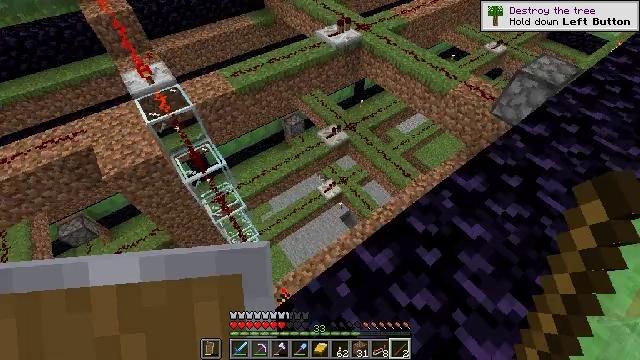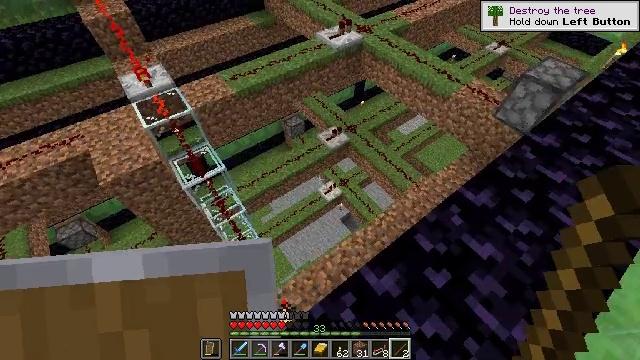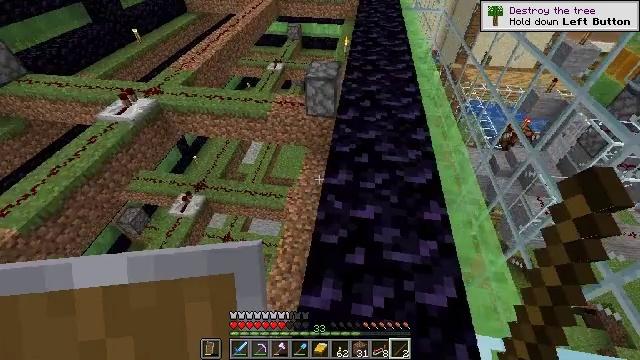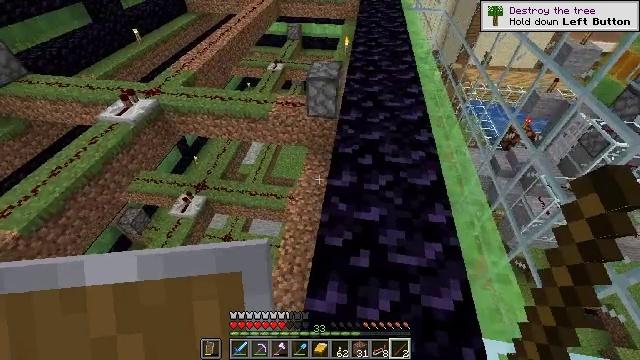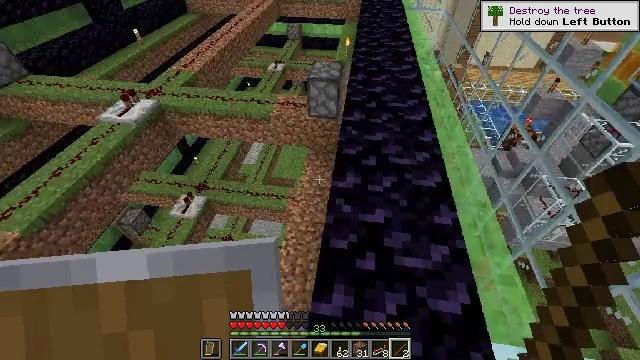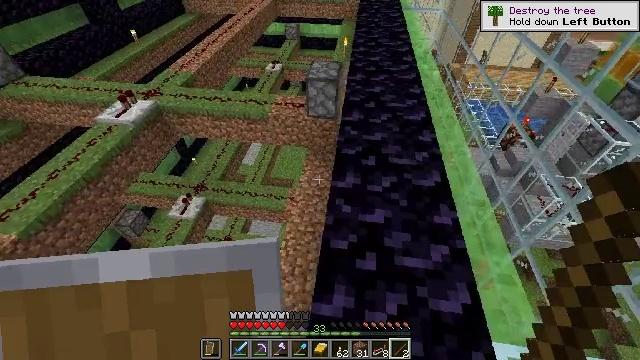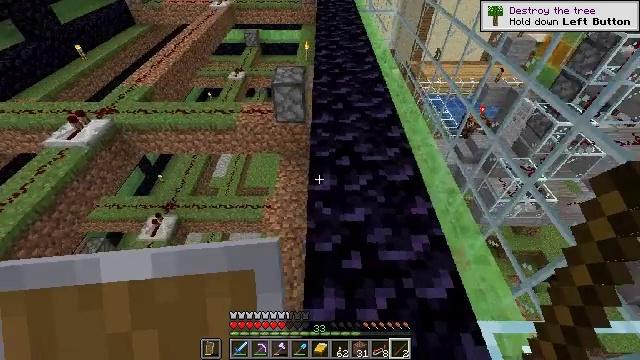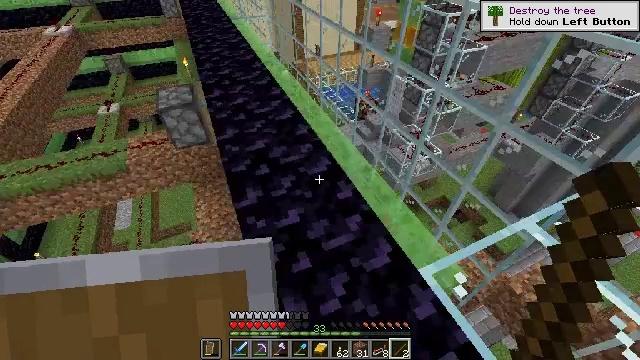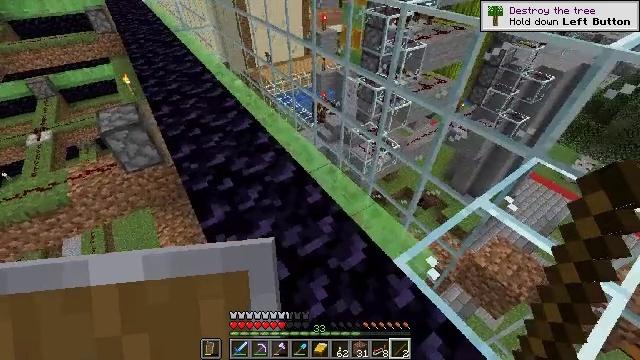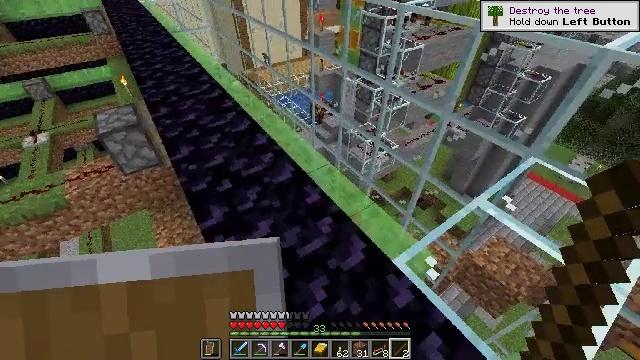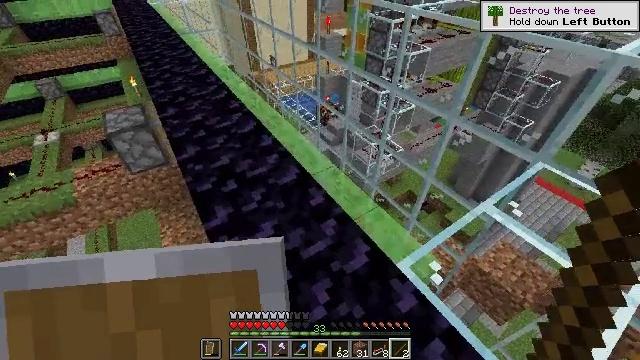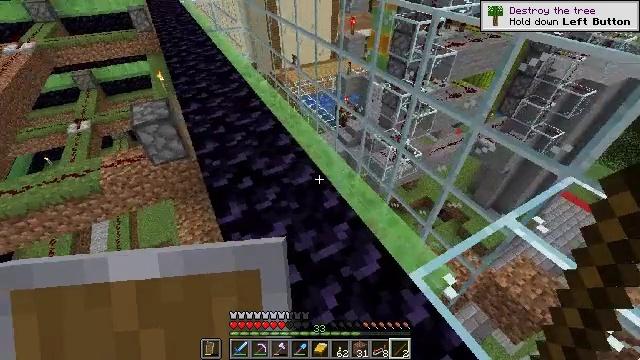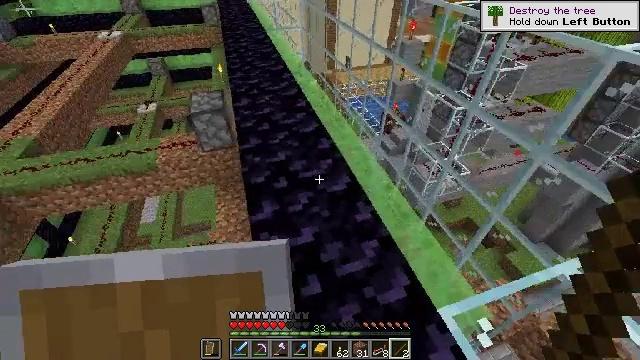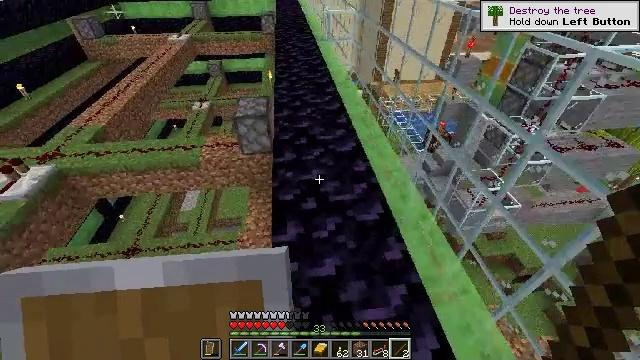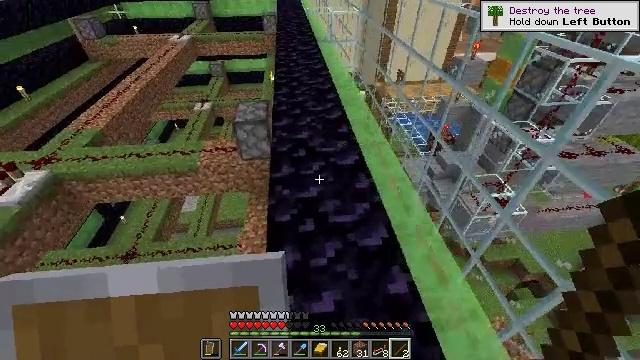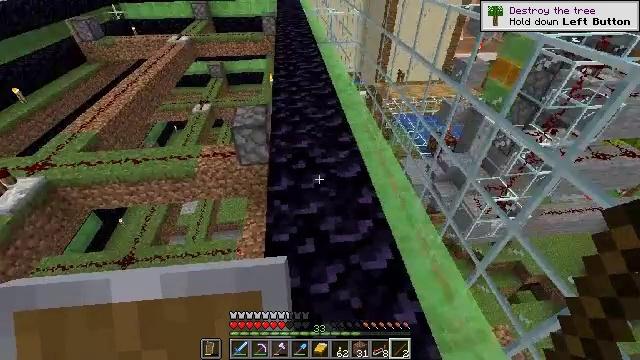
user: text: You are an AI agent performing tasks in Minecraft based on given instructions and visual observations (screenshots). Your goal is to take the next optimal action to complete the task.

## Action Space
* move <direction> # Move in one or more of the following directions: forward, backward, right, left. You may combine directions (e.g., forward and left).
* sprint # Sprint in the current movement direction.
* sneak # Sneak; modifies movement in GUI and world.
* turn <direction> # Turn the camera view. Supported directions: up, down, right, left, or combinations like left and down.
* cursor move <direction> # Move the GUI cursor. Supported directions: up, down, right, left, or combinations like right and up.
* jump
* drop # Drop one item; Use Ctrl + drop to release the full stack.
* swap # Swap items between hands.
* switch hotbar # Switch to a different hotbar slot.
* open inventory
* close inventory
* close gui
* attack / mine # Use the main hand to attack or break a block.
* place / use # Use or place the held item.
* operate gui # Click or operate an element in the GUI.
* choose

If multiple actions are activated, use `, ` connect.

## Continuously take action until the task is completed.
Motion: motion action
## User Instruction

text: Collect the repeater into your inventory.
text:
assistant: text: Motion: no_op
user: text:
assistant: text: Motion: turn right and up
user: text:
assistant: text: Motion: no_op
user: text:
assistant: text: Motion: no_op
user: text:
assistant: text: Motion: no_op
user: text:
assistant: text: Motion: turn right
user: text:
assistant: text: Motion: turn right
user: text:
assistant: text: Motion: turn right and up
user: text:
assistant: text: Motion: no_op
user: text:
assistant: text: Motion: turn left
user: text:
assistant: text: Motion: move forward, turn left
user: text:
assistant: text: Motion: move forward, turn left
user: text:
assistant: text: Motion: move forward, turn left and up
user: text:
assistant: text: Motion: no_op
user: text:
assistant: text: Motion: move forward
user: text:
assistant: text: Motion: move forward
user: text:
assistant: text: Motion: move forward
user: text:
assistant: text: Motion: move forward
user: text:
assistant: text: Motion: move forward
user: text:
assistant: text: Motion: move forward
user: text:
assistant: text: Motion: move forward, turn left
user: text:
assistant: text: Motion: move forward, turn left
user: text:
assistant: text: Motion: move forward, turn left
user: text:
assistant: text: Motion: move forward, turn left
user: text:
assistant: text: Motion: move forward, turn left and down
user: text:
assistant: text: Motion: move forward and move right, turn left and down
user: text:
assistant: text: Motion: move forward and move right, turn left and down
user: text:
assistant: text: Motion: move forward and move right, turn left and down
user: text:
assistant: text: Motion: move forward and move right, turn left and down
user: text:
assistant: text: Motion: move forward and move right, turn left and down